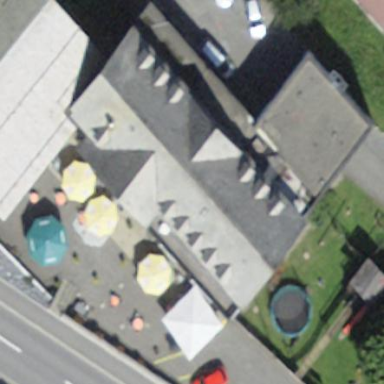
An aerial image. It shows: Hotel building.